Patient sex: M
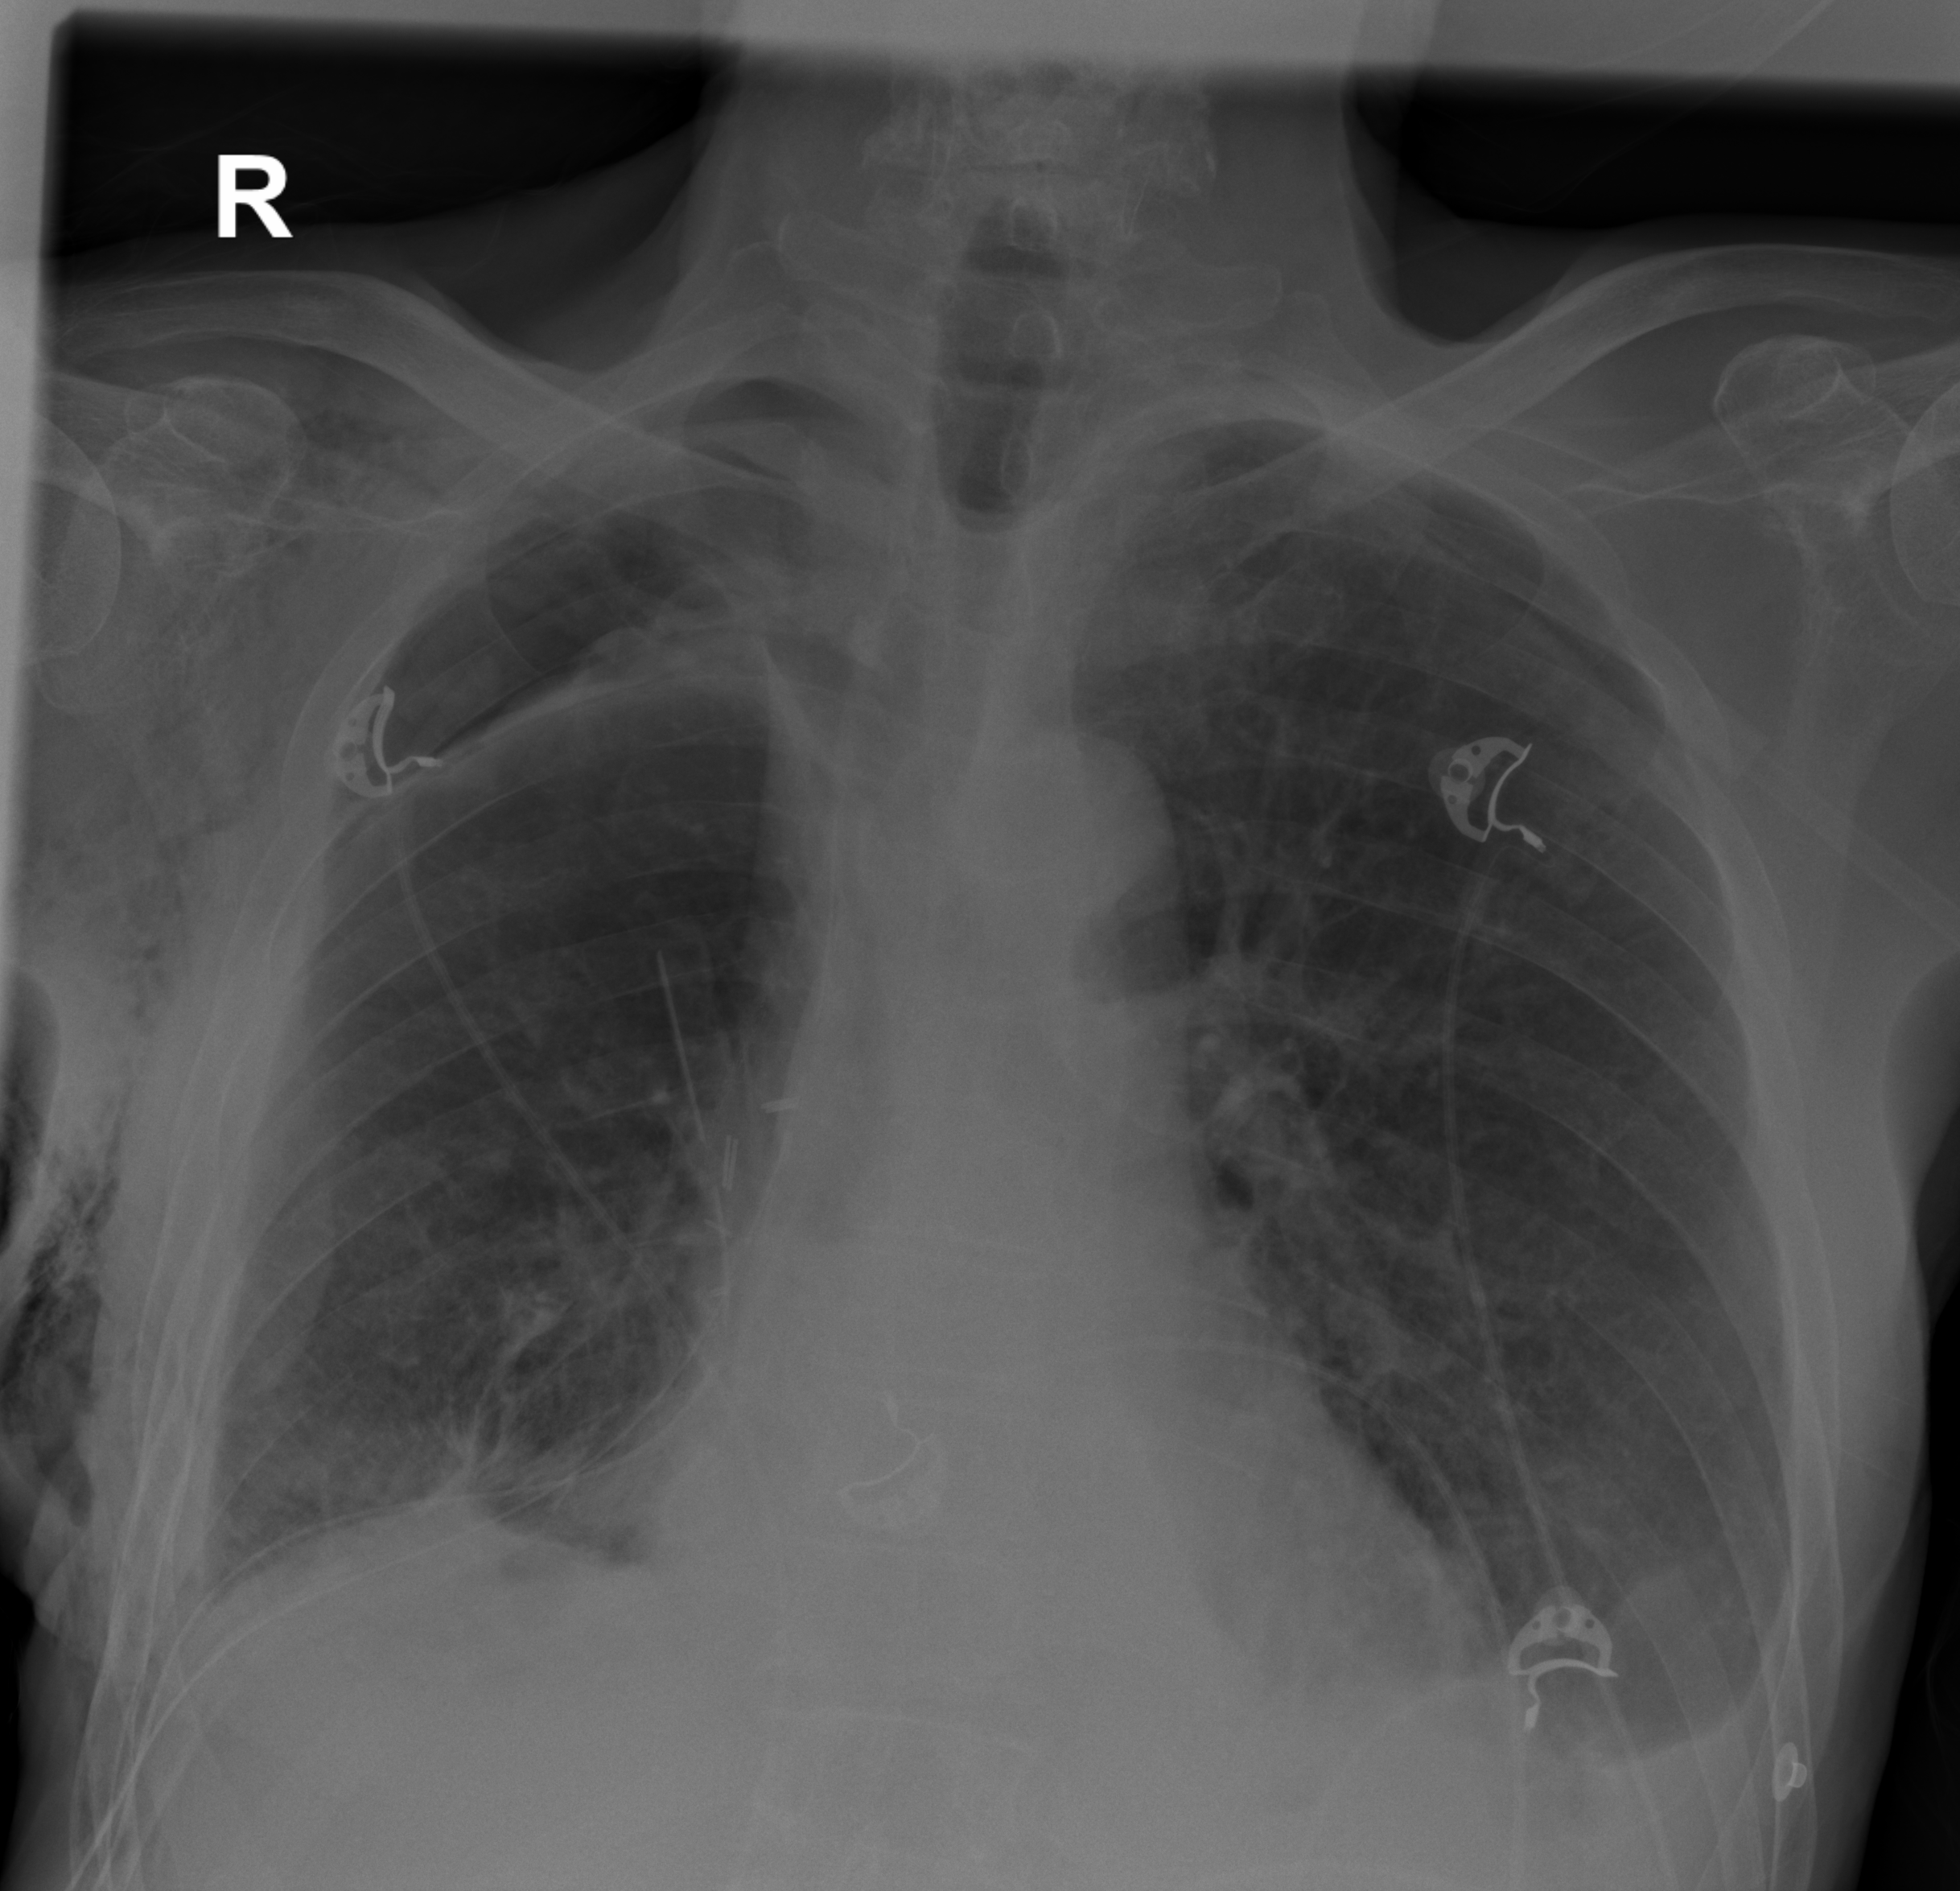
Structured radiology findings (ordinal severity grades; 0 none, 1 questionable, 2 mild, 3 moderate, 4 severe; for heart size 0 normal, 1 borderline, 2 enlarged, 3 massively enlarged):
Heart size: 0
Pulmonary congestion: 0
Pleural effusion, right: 2
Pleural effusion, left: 2
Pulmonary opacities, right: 2
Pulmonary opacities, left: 0
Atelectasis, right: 2
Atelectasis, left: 2